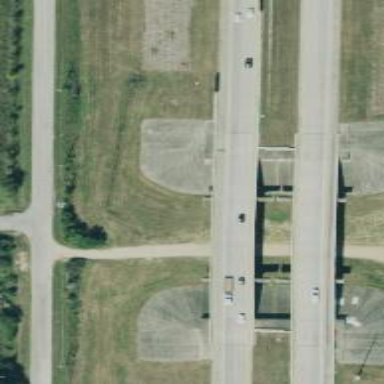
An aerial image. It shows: Motorway.